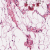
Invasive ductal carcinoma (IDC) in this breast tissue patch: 0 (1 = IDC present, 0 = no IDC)